Interaction volume radius: 10 \u00c5
Interaction volume height: 15 \u00c5
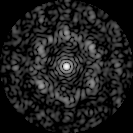
Disorder parameter: 0.6874